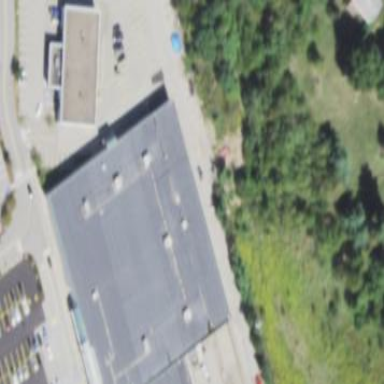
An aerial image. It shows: Retail building.